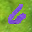
Label: 6